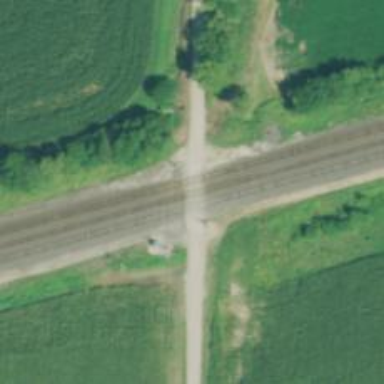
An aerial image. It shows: Level crossing along the railway.